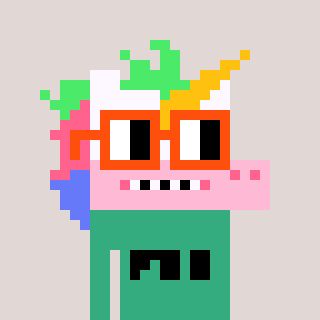
a pixel art character with square orange glasses, a unicorn-shaped head and a teal-colored body on a warm background